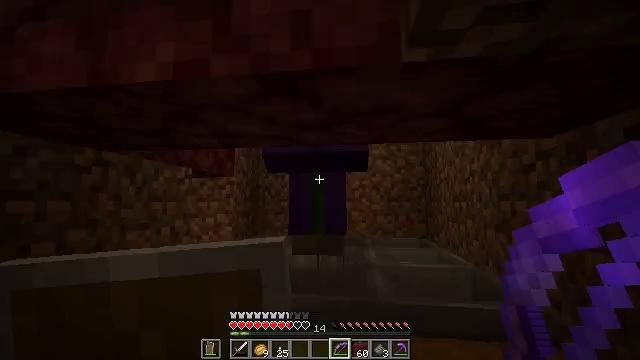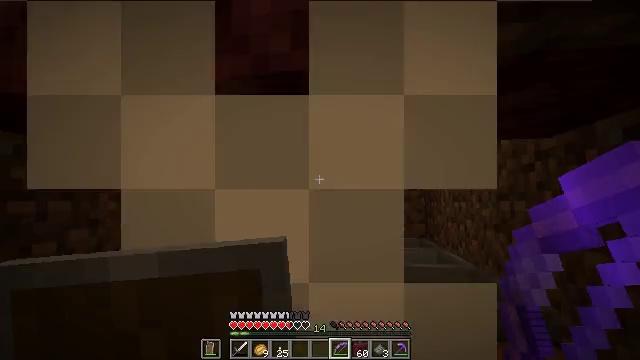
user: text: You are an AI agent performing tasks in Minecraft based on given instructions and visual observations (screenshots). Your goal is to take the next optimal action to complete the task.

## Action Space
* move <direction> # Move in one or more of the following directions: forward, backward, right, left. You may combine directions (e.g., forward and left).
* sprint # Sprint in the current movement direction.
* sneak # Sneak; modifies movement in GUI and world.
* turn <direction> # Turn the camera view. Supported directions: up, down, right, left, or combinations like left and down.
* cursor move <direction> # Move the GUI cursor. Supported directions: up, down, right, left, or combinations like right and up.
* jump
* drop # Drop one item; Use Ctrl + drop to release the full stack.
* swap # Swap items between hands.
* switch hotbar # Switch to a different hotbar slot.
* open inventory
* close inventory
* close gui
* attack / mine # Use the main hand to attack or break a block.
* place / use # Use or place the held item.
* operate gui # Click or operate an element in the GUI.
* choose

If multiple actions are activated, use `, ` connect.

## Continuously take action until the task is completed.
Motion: motion action
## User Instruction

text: Kill mobs.
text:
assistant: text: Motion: no_op
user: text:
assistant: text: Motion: no_op